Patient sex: M
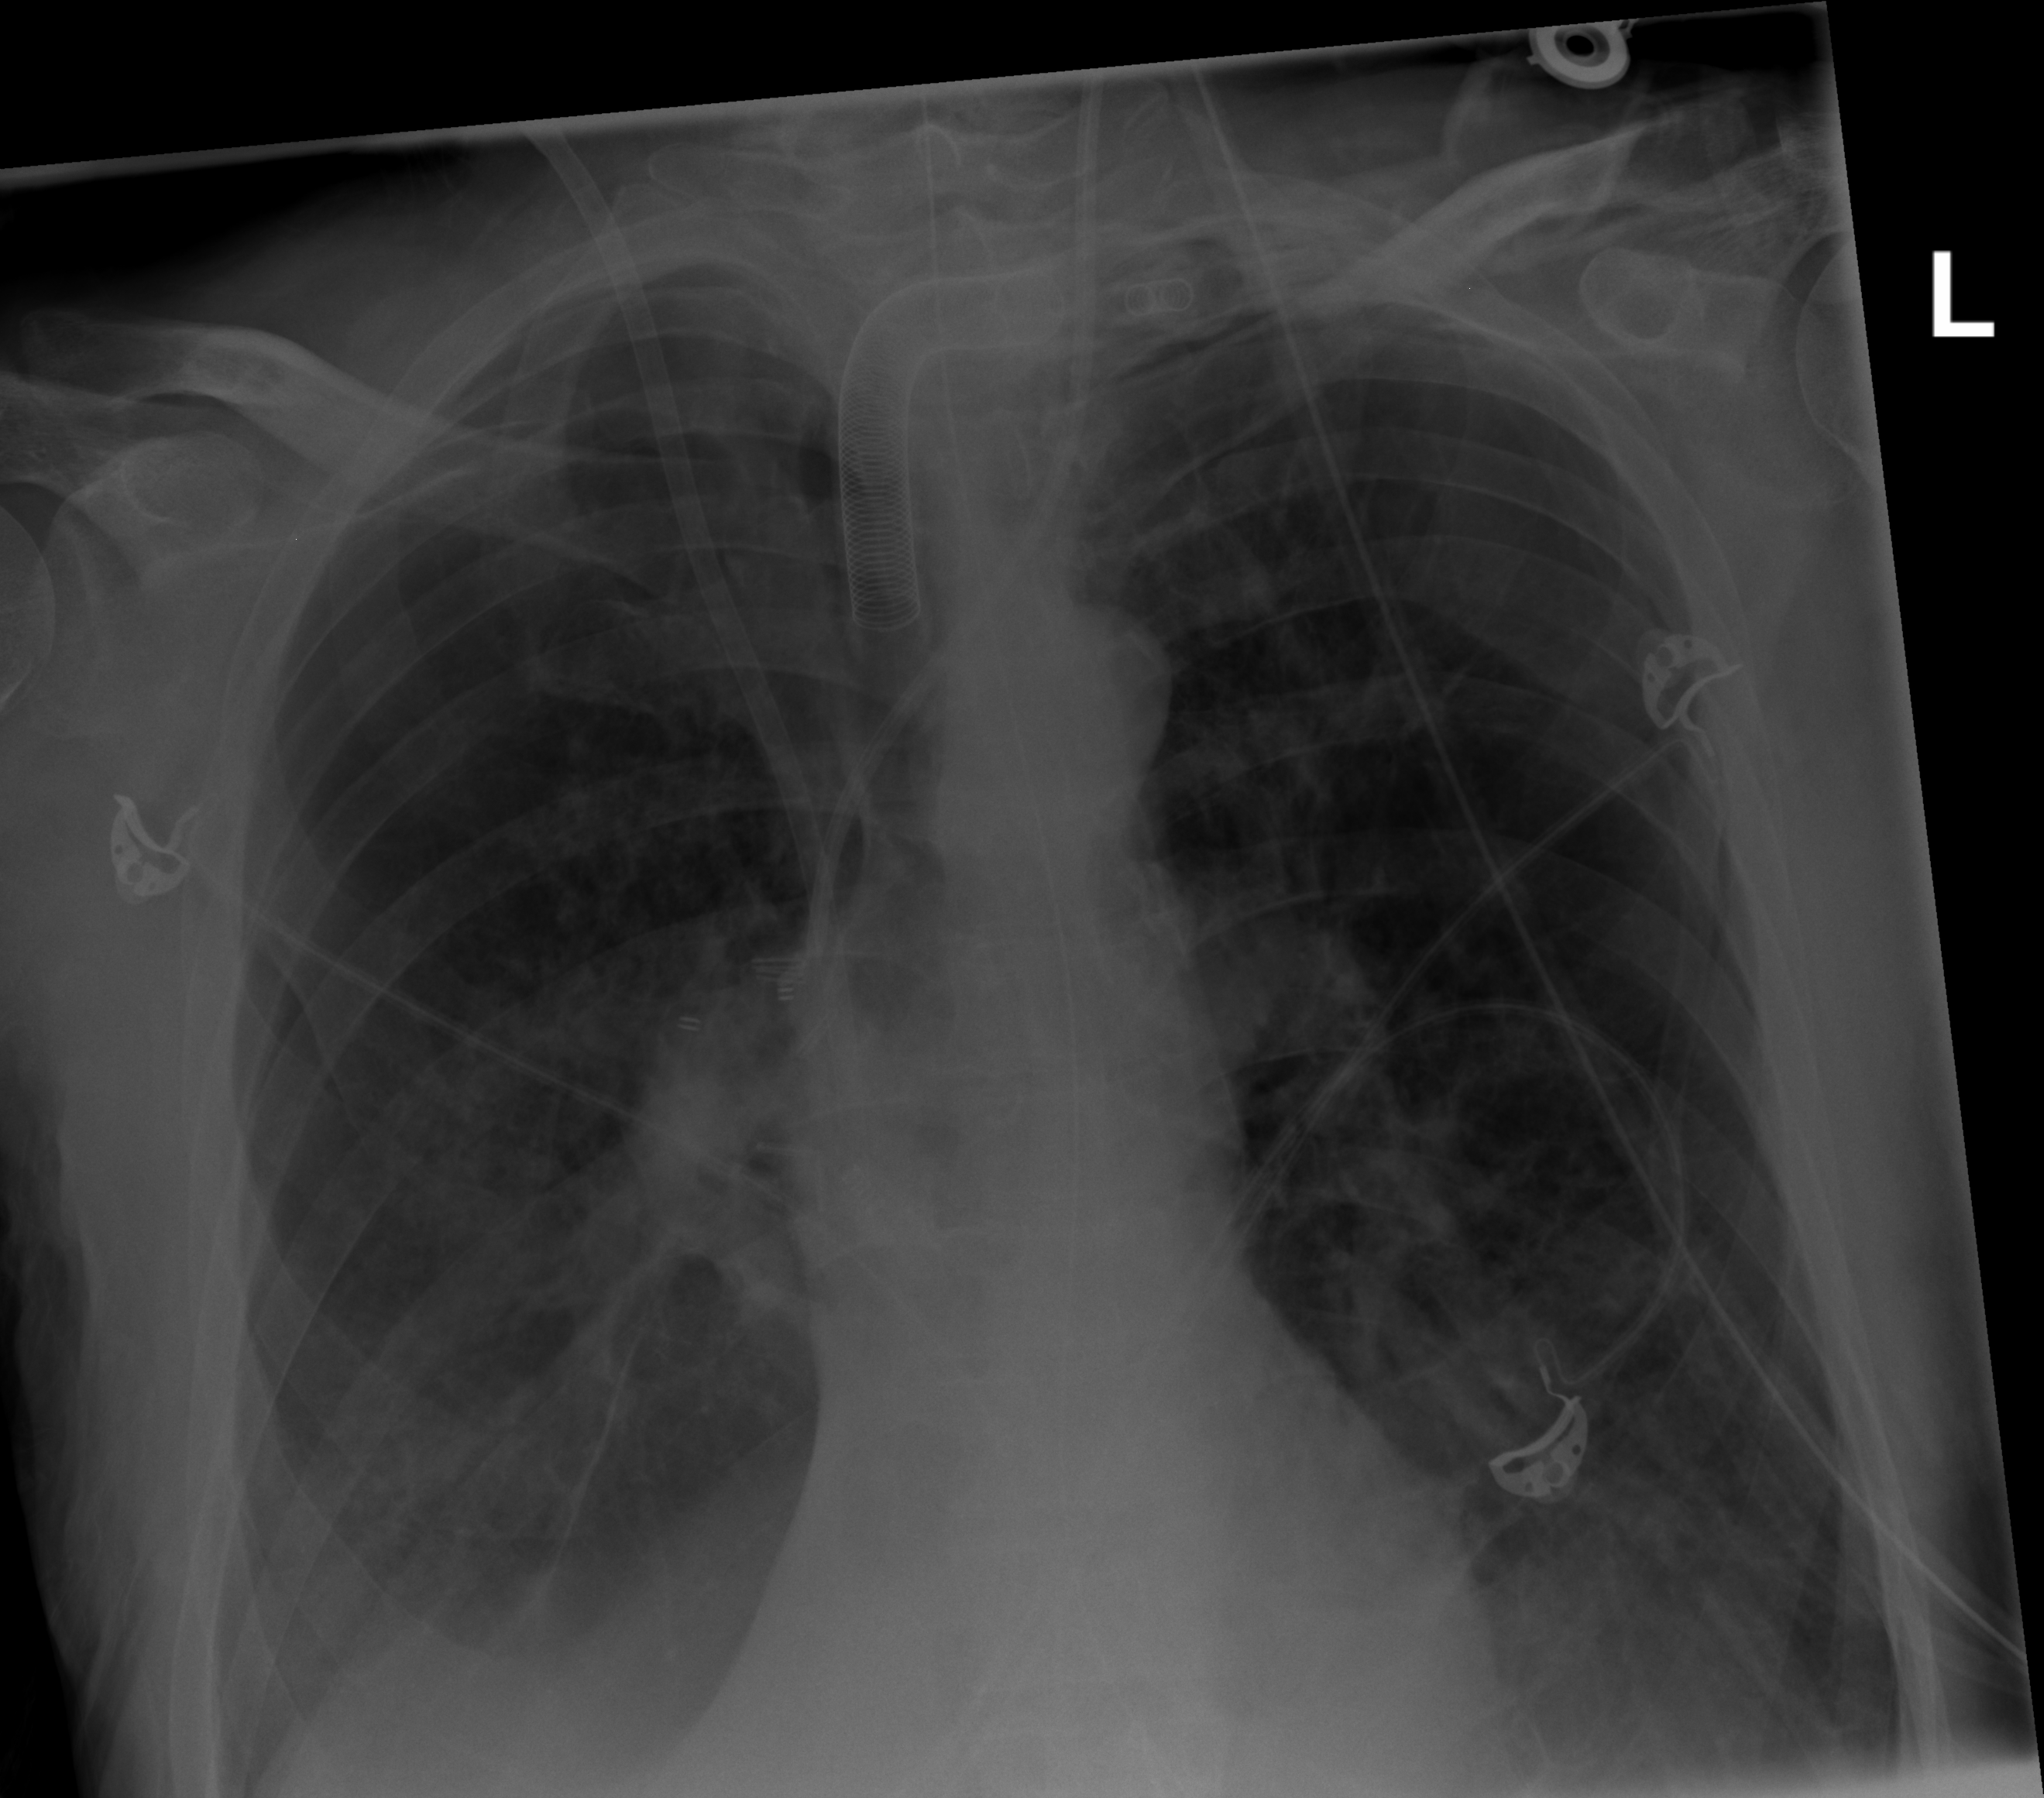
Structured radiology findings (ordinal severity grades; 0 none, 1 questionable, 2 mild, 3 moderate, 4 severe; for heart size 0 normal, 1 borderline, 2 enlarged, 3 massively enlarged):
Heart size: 0
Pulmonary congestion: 0
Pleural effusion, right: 2
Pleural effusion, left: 2
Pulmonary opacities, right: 2
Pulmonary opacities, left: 2
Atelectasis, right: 2
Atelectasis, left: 2